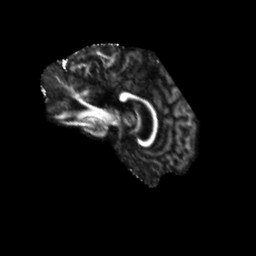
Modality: FA
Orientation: sagittal
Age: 53
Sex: male
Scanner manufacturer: siemens
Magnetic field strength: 3 T
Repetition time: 5.47 s
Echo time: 0.0854 s